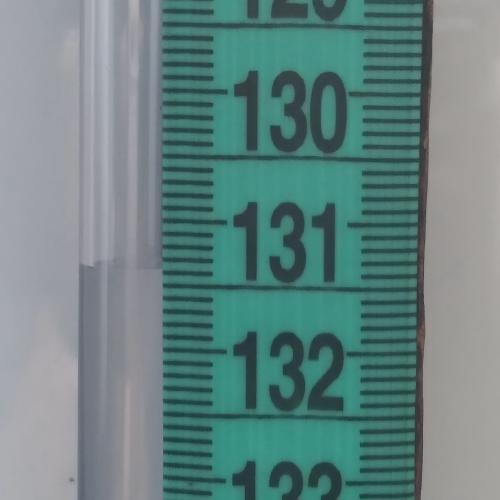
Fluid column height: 131.4 cm